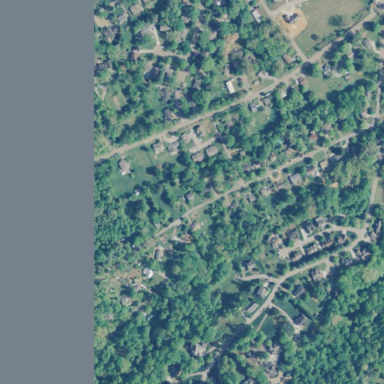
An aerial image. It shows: This residential area consists of single-family homes.